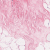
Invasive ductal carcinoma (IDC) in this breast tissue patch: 0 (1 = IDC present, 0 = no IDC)